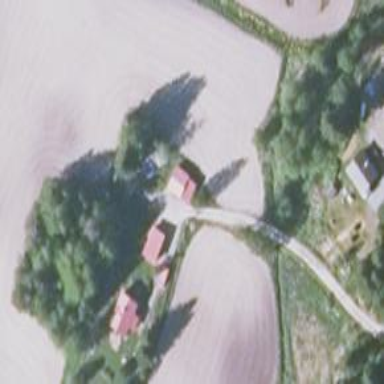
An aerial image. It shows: Farmyard area.